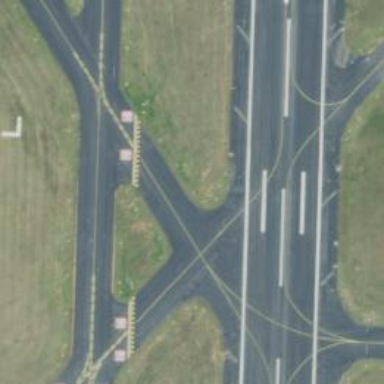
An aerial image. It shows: Taxiway at the airport with asphalt surface.